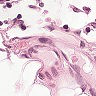
Metastatic tissue present: no